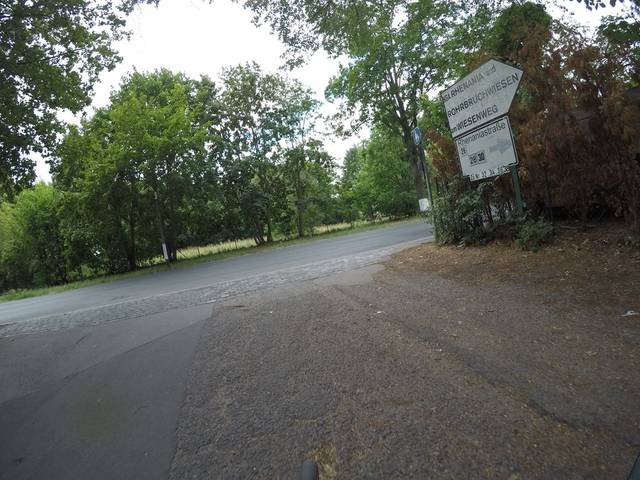
Region: Germany
Coordinates: 52.553, 13.232